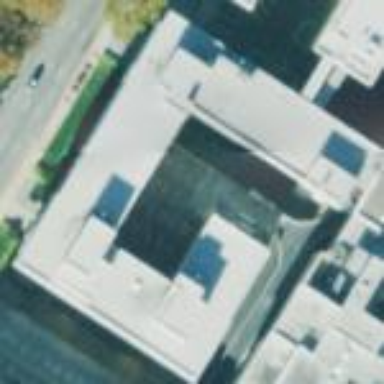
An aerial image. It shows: Government office building.